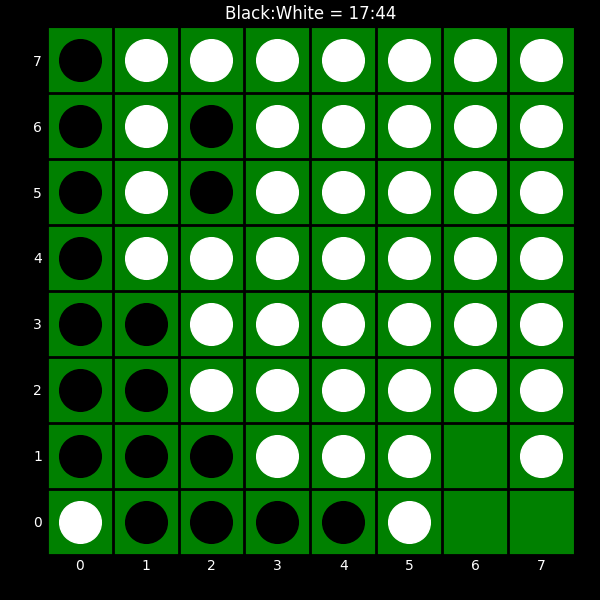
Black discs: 17
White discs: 44